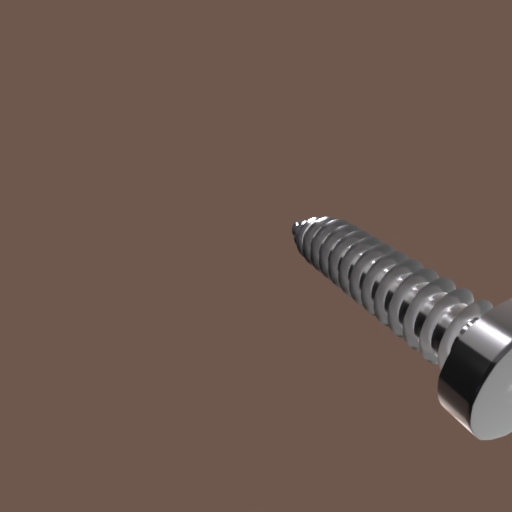
Label: screw